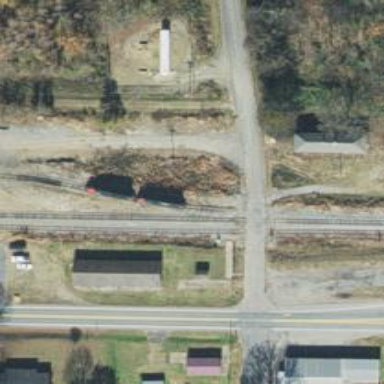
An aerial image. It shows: Level crossing along the railway.